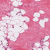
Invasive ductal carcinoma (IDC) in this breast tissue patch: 0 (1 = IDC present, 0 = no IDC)